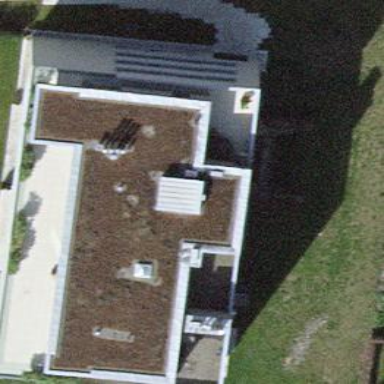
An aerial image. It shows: Image showing building with apartments.